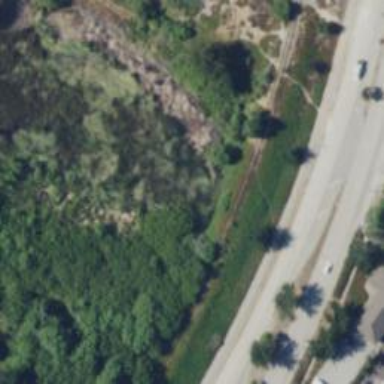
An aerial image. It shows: Disused railway.